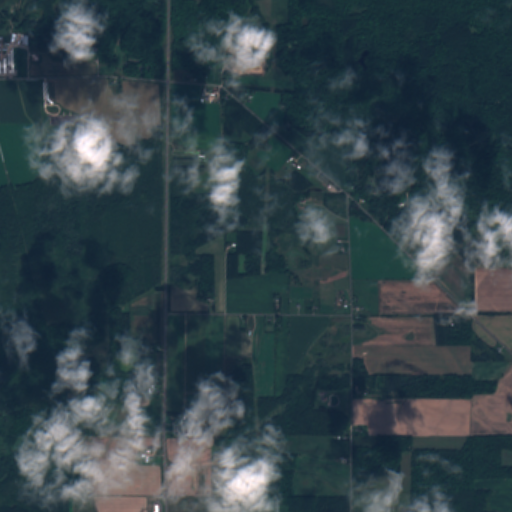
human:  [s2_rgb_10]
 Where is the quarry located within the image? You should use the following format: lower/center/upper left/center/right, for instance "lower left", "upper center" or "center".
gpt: The quarry is located in the upper center of the image.
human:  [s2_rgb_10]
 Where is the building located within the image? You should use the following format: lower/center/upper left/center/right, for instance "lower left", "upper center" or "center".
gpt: The building is located in the lower left of the image.
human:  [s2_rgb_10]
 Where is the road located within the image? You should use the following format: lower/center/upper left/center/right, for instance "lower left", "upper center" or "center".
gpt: There is no road in the image.